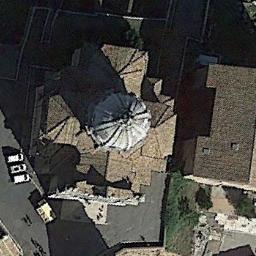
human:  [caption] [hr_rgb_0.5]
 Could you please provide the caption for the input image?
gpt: A yellow-roofed church with a round white roof and vehicles parked around the church .

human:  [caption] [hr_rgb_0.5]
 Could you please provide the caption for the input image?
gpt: The tower of the church with a circular roof and the rest of the church has a cross-shaped roof .

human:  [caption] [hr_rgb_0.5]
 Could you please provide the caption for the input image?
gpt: This is a church with a spherical roof in the middle .

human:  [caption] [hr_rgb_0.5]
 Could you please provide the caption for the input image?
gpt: There is a church with a white circular roof .

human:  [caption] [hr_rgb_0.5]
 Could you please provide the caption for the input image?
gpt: Many cars are near the church .